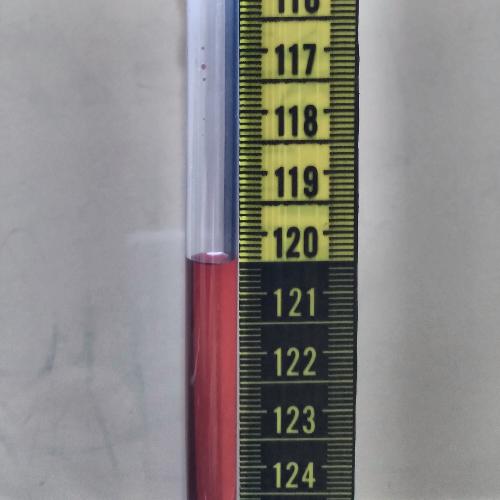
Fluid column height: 120.5 cm